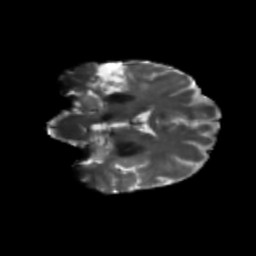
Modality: T2w
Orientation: coronal
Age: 46
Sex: female
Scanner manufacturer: siemens
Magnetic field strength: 3 T
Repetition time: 5.47 s
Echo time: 0.0854 s